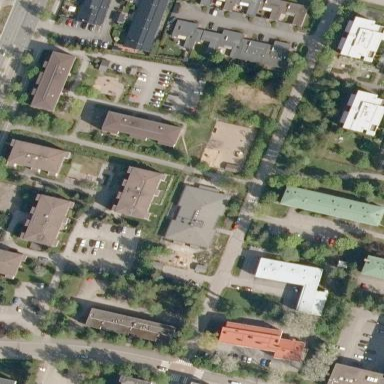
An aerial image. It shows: Kindergarten.